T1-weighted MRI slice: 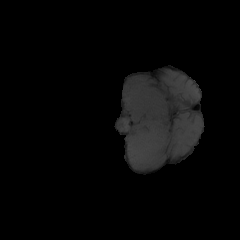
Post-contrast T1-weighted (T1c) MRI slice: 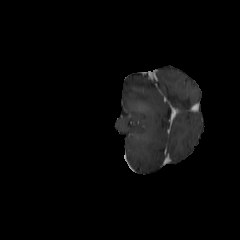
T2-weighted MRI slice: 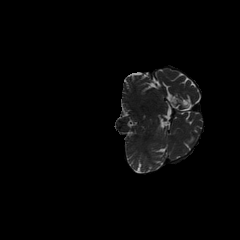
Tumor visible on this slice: no